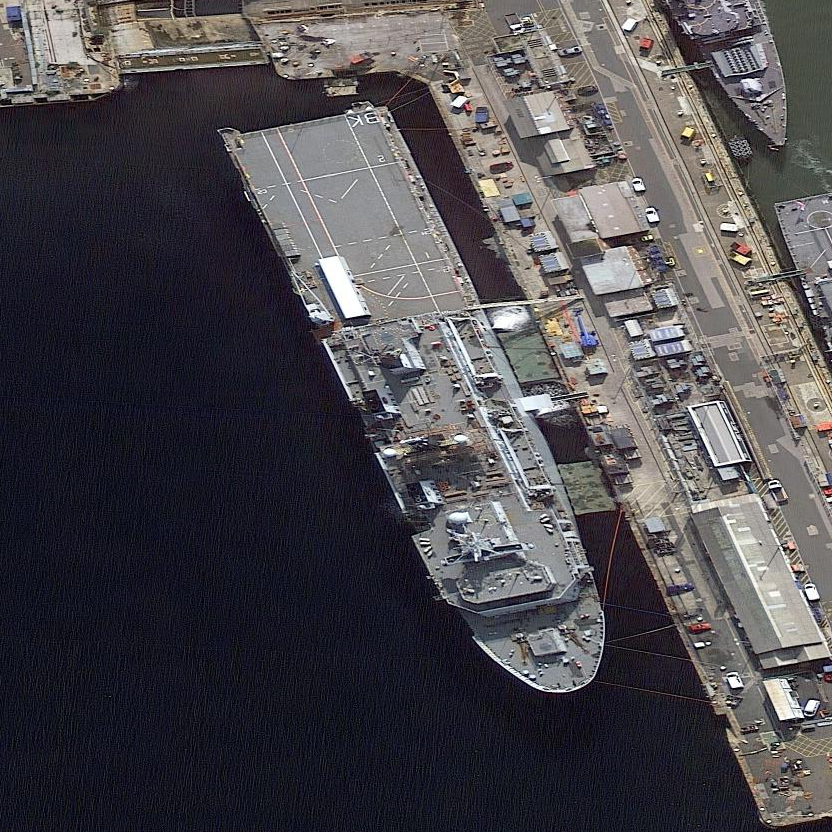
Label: combat